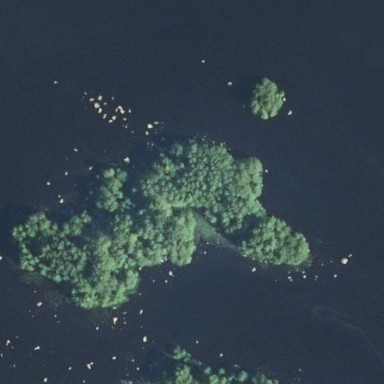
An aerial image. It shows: Islet.